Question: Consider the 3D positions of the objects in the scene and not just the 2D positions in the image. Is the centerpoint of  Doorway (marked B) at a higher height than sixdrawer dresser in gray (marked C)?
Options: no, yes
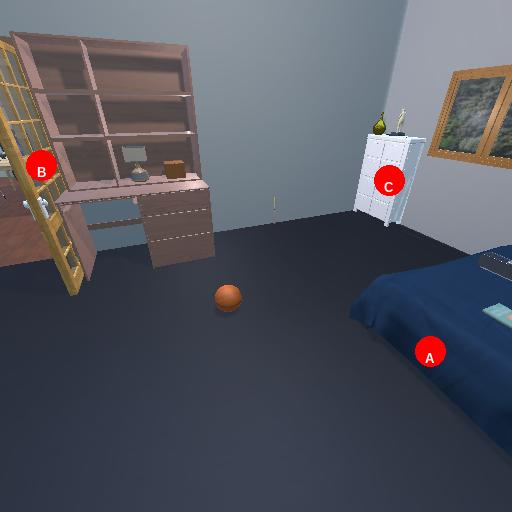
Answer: no